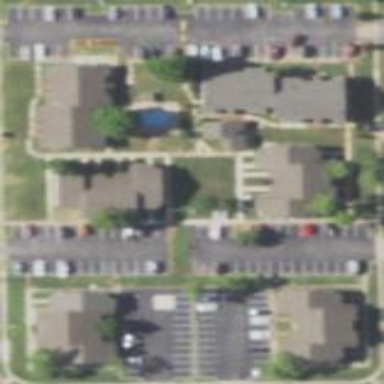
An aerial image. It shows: View of apartments.